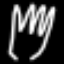
Label: fork